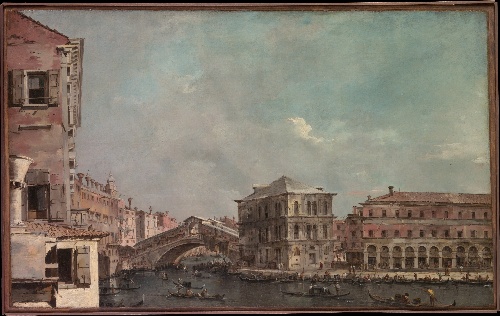
Title: The Grand Canal above the Rialto
Artist: Francesco Guardi
Artist bio: Italian, Venice 1712–1793 Venice
Date: late 1760s
Object type: Painting
Classification: Paintings
Medium: Oil on canvas
Dimensions: 21 in. × 33 3/4 in. (53.3 × 85.7 cm)
Department: European Paintings
Credit line: Purchase, 1871
Accession year: 1871
Repository: Metropolitan Museum of Art, New York, NY
Tags: Buildings|Cities|Bridges|Canals|Boats|Venice